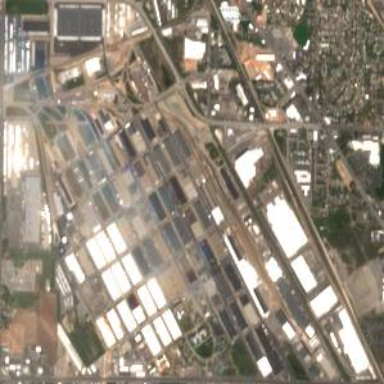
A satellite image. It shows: Industrial area.